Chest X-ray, AP view. Patient: 9 years old, sex M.
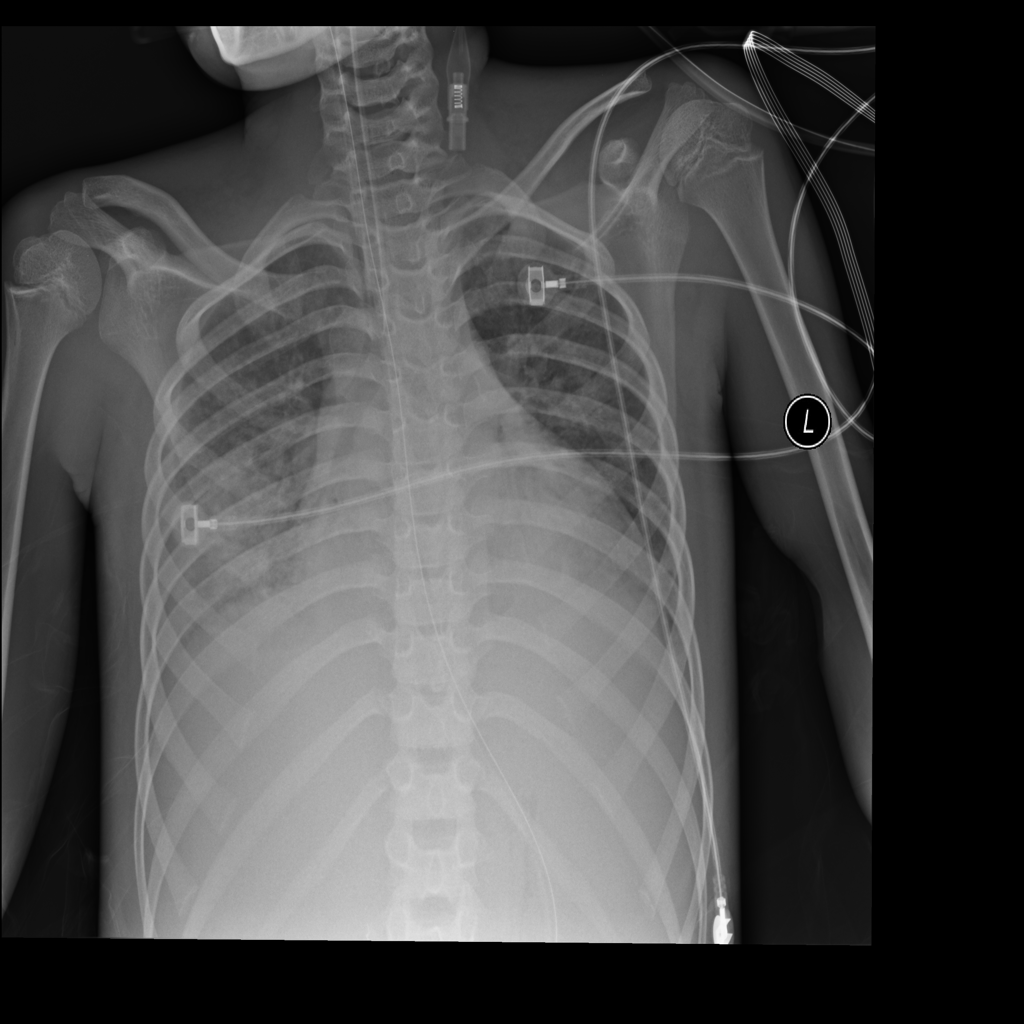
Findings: Effusion, Infiltration